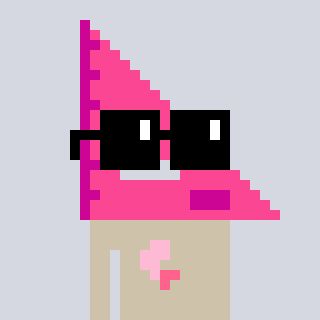
a pixel art character with square black sunglasses, a squadron ruler-shaped head and a bege-colored body on a cool background